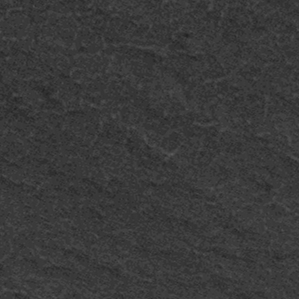
Label: frost